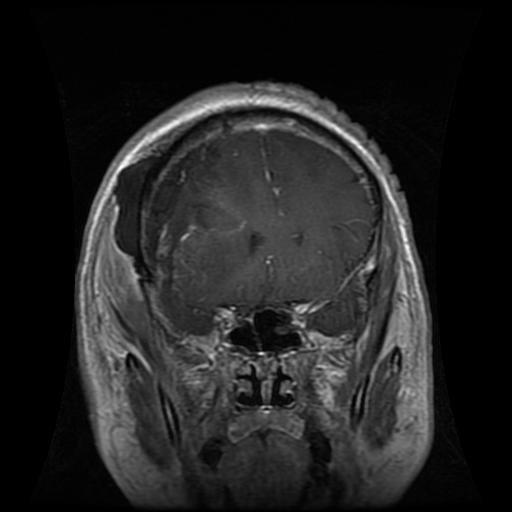
Label: glioma